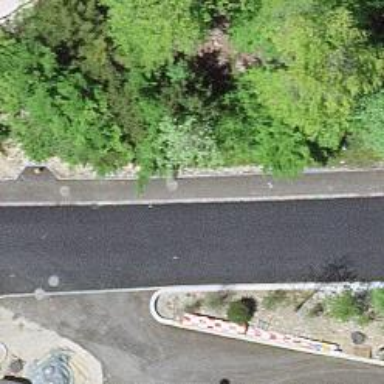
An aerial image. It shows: Zebra crossing on footway.